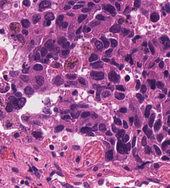
Tumor epithelial tissue: yes
Tumor-associated stroma tissue: yes
Normal tissue: no